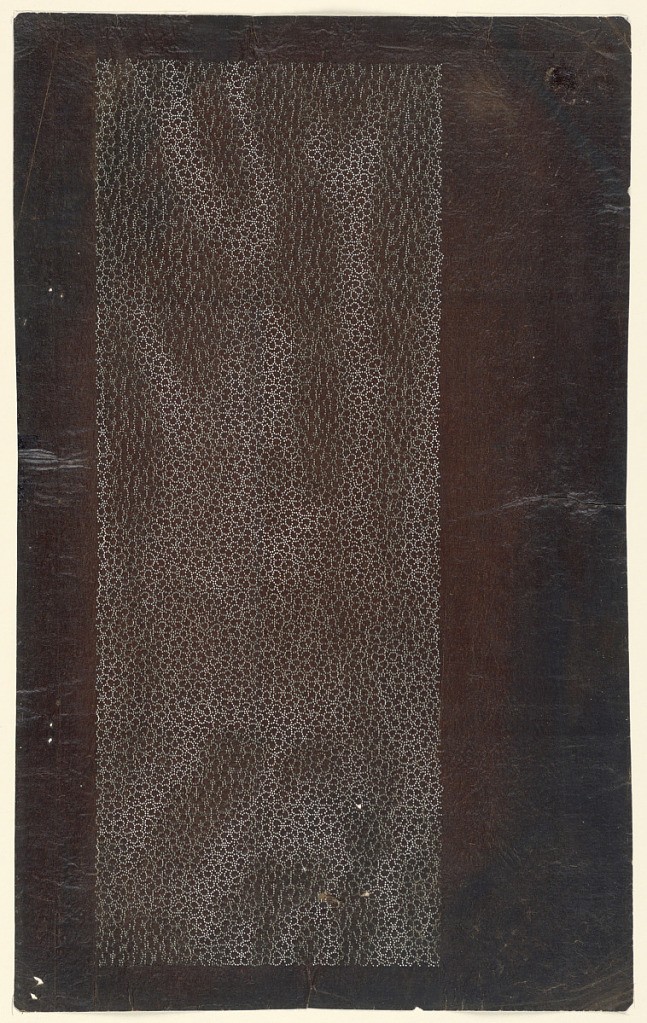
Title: Flowers
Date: late 18th - early 19th century
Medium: Mulberry paper (kozo washi) treated with fermented persimmon tannin (kakishibu)
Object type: Katagami
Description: Flowers with six petals, some of which are overlapping, others are simplying in whole form to create the overall design. The flowers are created through tiny puntuated holes (komon). There appears to be some dark marks thoughout the stencil that may suggest it was used at some point for textile design.